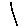
Label: line